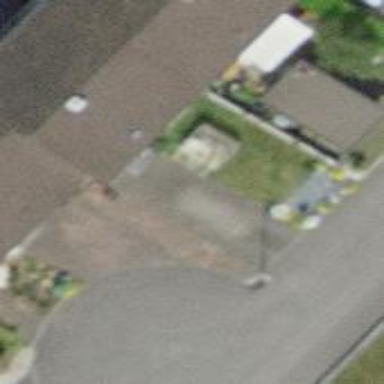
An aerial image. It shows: Terraced house with gabled roof.